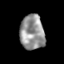
Tissue: skin
Cell type: Epithelial cells
Senescence score: 0.2836
Nuclear area (px): 835
Mean DAPI intensity: 148.223